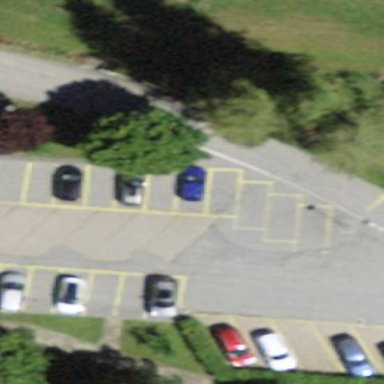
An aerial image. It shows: Parking area with surface.